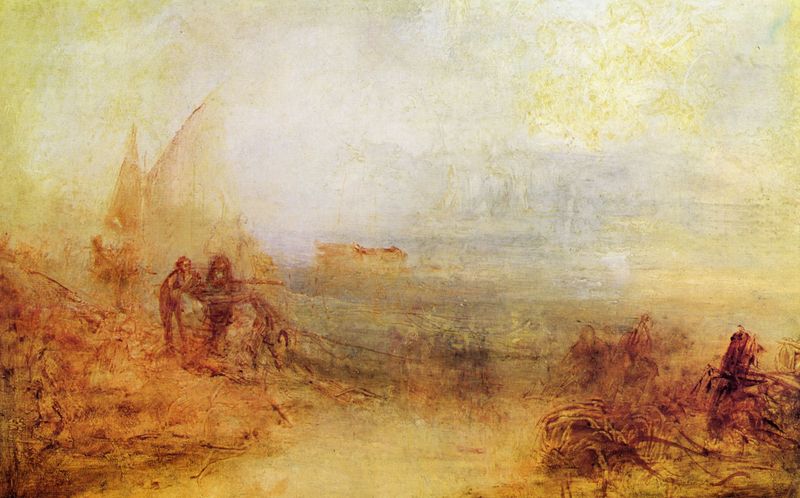
Titel: Wracks an der Küste: Sonnenaufgang im Nebel
Künstler: William Turner
Standort: Deutschland
Institution: Privatsammlung
Schlagwörter: baum, blau, dunkel, gemälde, gott, himmel, mann, meer, wasser, weiß, wolken, aquarell, bäume, fluss, gelb, grün, impressionismus, landschaft, menschen, ocker, sand, see, stadt, ufer, äste, bewegung, braun, bunt, grau, hell, holz, licht, männer, orange, pastell, schwarz, skizze, zeichnung, gras, haus, rot, weg, wolke, zaun, beige, leute, malerei, blass, mensch, stehen, tod, bild, öl, ast, häuser, hügel, morgen, natur, sonnenaufgang, spiegelung, zweige, busch, büsche, gebüsch, gehen, kanal, sonne, insel, land, gold, klassizismus, blatt, pflanzen, england, zart, arbeit, boot, boote, pferde, beine, bein, gischt, küste, schiff, schiffe, segel, segelboot, segelschiffe, strand, wellen, düster, man, zwei, fischer, netze, segelschiff, arbeiten, ernte, warm, farben, fels, gebirge, dunst, farbe, nebel, sonnenuntergang, weis, sepia, arbeiter, hafen, wagen, masten, romantik, ölgemälde, krieg, luft, querformat, schiffbruch, seemänner, seile, turner, wild, glanz, spiegeln, glänzen, allein, anlegen, segelboote, gruppen, unscharf, pfosten, wurzel, pfahl, geld, stich, schach, sonnig, schemenhaft, fahrrad, leben, verschwommen, wurzeln, verwischt, brauntöne, rötlich, atmosphäre, sfumato, spaziergänger, undeutlich, golden, brau, netz, reuse, vage, holzpfahl, bräunlich, angler, morgengrauen, horizint, william, strandgut, lichtdurchflutet, william turner, reusen, sonnendurchflutet, strandräuber, gelbtöne, angespült, angespülte, gelbe olke, gelbe wolke, gesetztes segel, pest, ruhige see, sea, segel gesetzt, sfumat, strandlandschaft, unterbewusstsein, wiiliam, wurzelstock, zu zweit, zwei menschen, steam, doppelbelichtung, licht sonne, fog, schifbruch, #braun, neberl